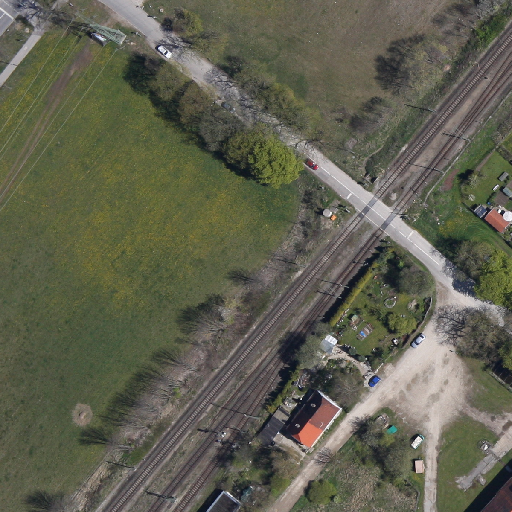
Referring expression: light-duty vehicle